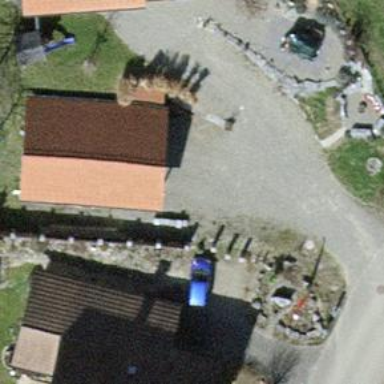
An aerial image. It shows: Group of garages.